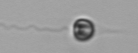
Label: Apedinella